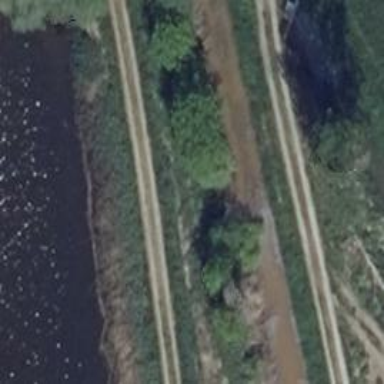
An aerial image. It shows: Paved track with grade3 surface. It is located on embankment.